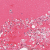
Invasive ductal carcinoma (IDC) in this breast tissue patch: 1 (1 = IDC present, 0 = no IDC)